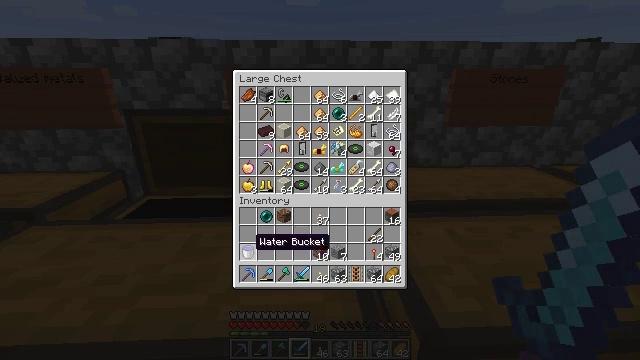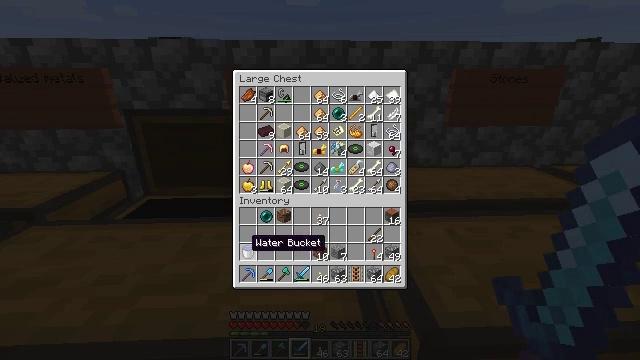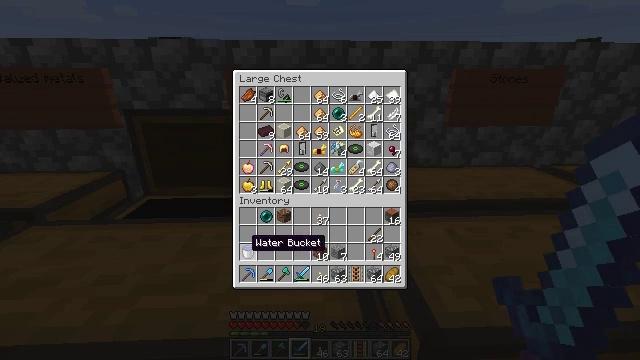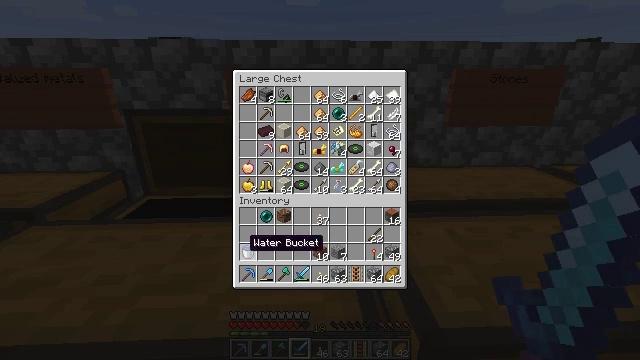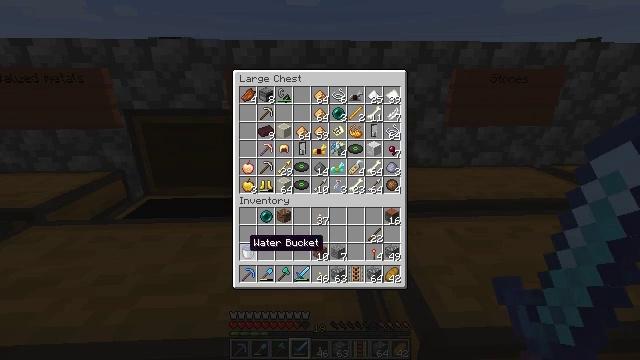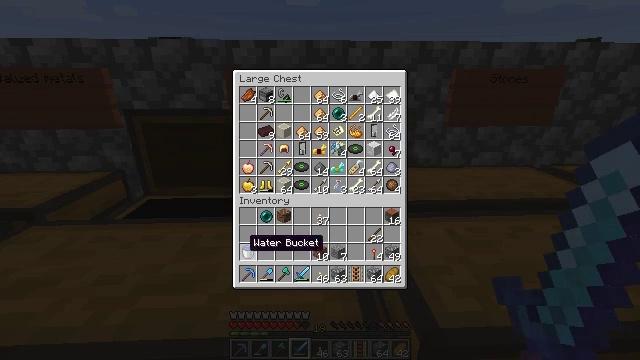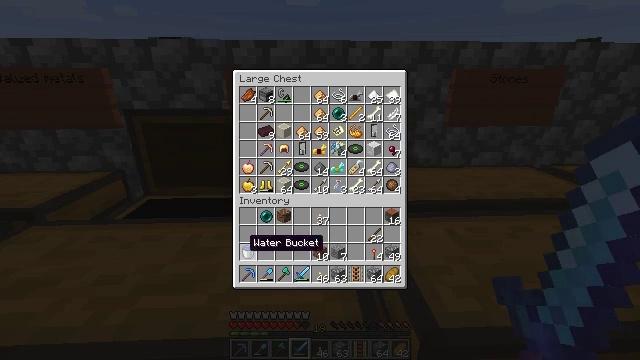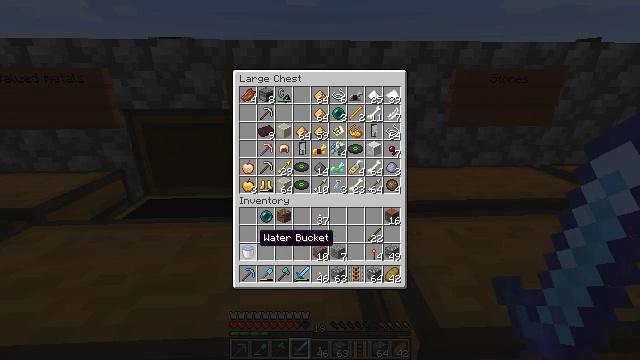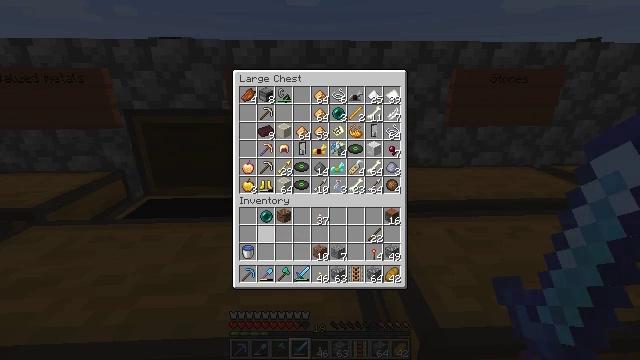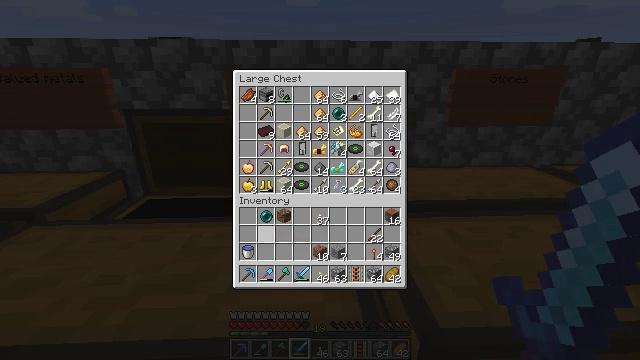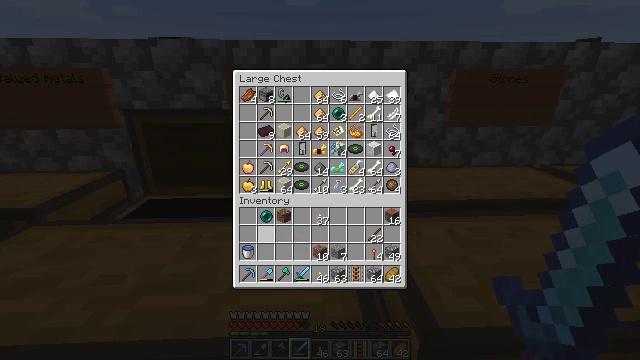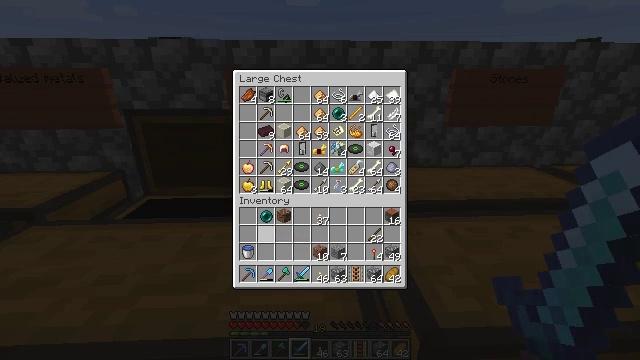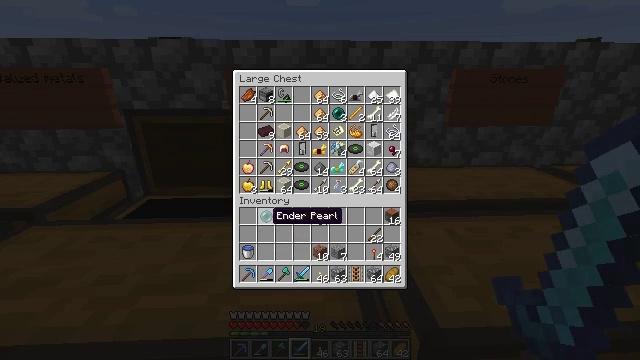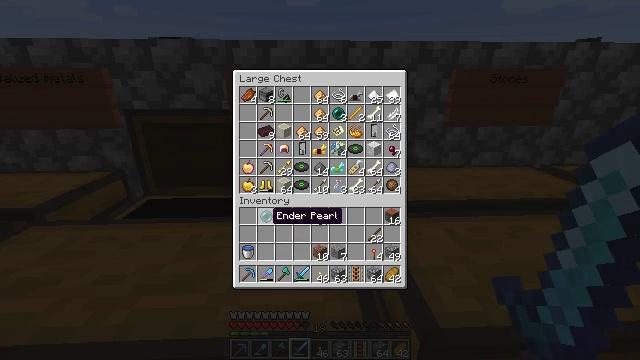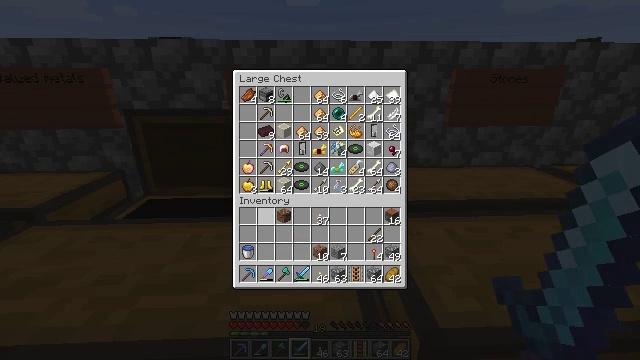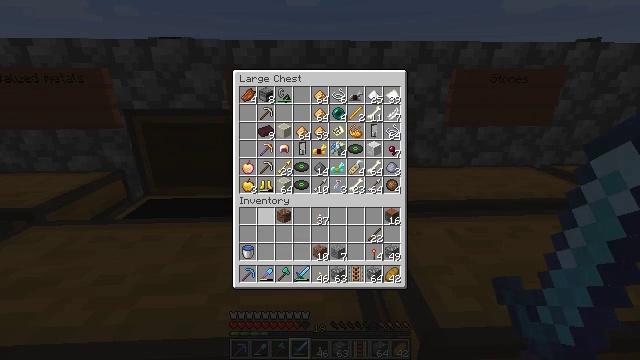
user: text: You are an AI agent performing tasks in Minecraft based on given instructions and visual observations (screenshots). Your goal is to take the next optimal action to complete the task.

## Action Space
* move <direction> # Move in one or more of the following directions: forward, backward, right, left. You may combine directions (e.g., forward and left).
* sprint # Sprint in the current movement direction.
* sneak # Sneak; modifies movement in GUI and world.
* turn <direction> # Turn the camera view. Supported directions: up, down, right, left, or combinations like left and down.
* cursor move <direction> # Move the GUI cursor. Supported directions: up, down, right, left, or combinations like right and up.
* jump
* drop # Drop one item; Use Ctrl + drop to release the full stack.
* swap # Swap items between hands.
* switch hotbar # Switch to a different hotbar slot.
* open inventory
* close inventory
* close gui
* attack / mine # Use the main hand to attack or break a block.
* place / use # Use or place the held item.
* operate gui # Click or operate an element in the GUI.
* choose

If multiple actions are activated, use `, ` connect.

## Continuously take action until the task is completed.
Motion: motion action
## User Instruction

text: Drop a granite.
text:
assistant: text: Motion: sneak
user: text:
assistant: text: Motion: sneak
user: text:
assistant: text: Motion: sneak
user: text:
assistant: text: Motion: sneak
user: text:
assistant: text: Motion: sneak
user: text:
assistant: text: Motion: sneak
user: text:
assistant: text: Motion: sneak, cursor move right
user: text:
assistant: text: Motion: sneak
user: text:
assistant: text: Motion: sneak
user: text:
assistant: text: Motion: sneak
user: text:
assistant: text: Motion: sneak
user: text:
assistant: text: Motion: sneak
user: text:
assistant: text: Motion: sneak
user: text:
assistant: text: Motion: sneak, choose
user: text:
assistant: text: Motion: sneak, choose
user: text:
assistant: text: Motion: sneak, choose
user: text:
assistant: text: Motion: sneak, choose
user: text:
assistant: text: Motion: sneak
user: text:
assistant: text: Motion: sneak
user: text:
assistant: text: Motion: sneak
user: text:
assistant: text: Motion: sneak
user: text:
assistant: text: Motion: sneak
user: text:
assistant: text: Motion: sneak
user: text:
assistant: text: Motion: sneak
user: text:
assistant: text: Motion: sneak
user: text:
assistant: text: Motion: sneak
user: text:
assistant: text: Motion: sneak
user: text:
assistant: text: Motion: sneak
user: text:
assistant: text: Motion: sneak
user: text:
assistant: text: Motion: sneak